Interaction volume radius: 10 \u00c5
Interaction volume height: 15 \u00c5
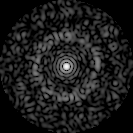
Disorder parameter: 0.8591